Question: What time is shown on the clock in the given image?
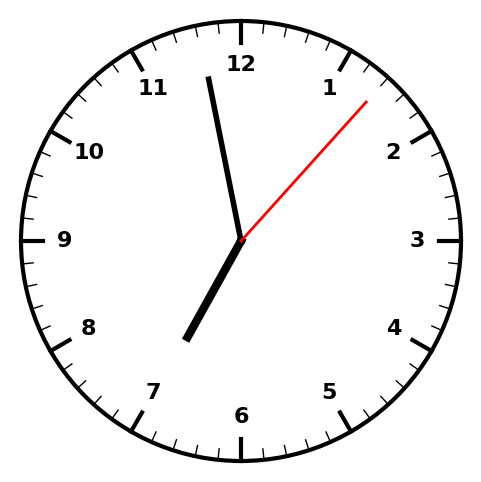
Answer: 06:58:07